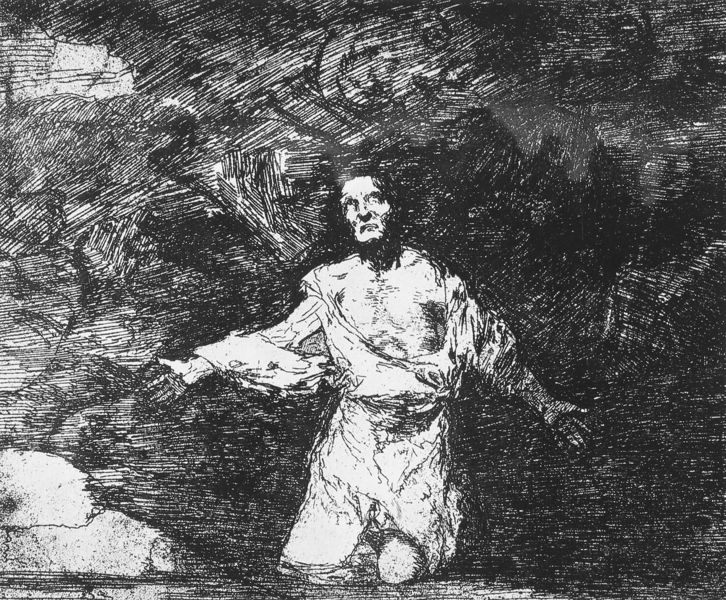
Titel: Die Schrecken des Krieges (Los desastres de la guerra), Nr. 1
Künstler: Francisco de Goya
Schlagwörter: dunkel, mann, wolken, schwarz, zeichnung, mensch, holzschnitt, düster, schraffur, radierung, stich, schwarzweiß, christus, kniend, verzweifelt, ölberg, stcih, arme ausgebreitet